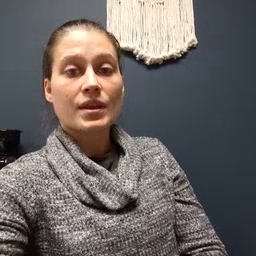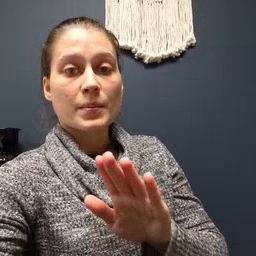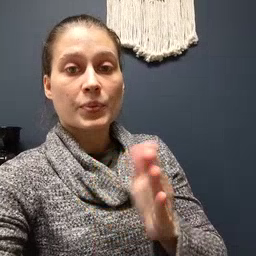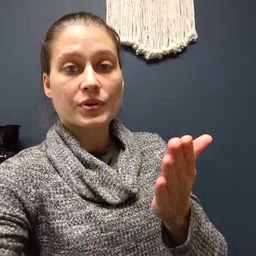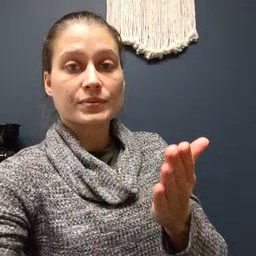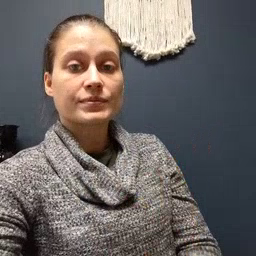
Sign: book